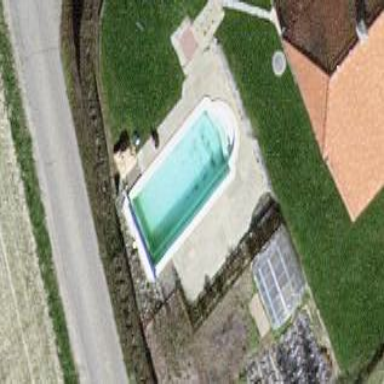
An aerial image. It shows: Swimming pool located in leisure land.